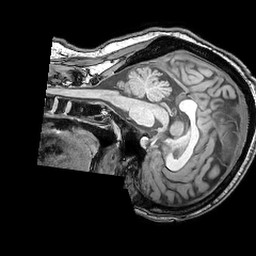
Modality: T1w
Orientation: sagittal
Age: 44
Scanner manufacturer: philips
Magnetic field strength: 3 T
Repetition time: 0.007 s
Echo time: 0.003501 s